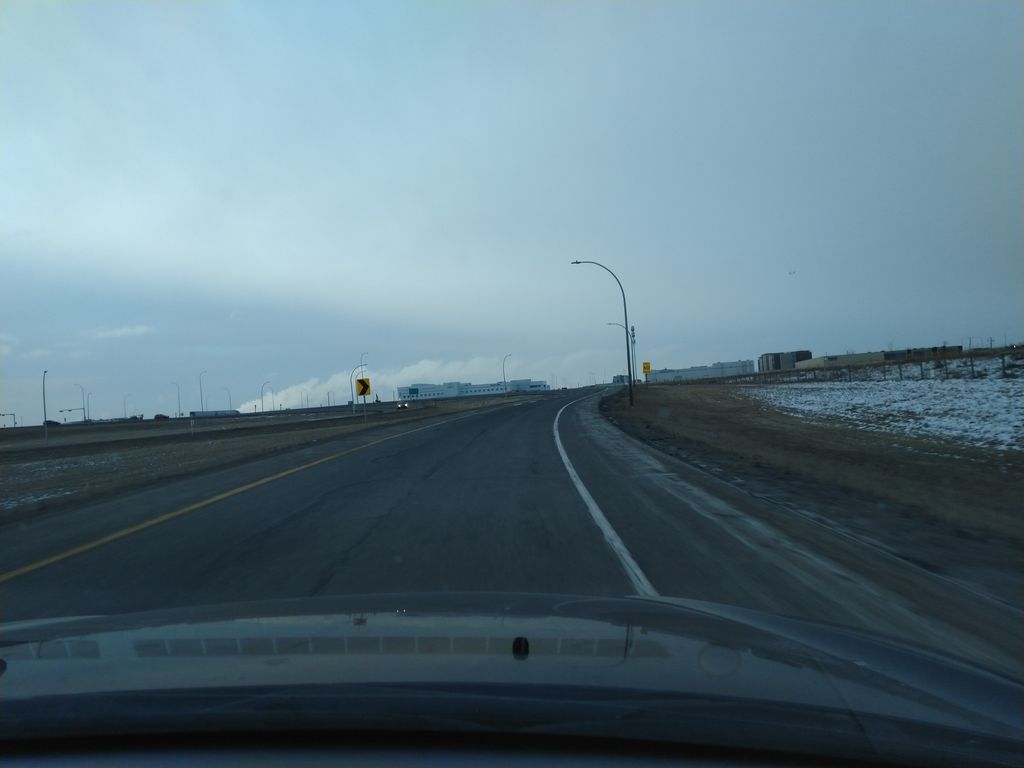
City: calgary